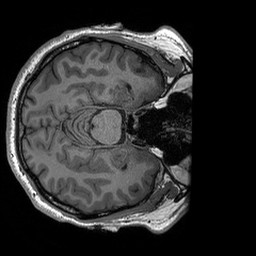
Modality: T1w
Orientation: axial
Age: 26
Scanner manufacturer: siemens
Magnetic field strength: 3 T
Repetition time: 2.3 s
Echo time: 0.00296 s